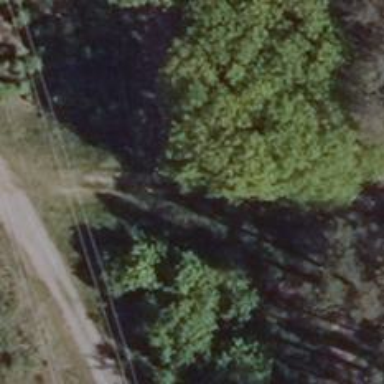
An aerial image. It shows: Track road with grade4 tracktype.